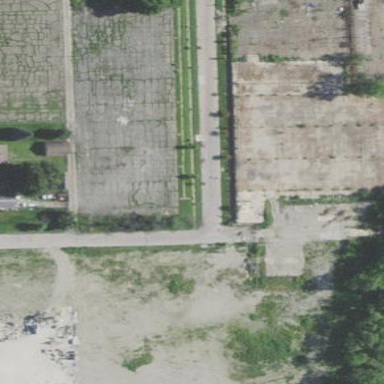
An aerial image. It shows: Brownfield site.